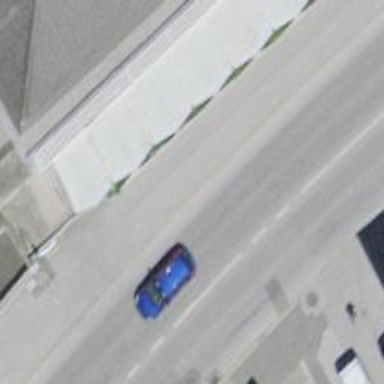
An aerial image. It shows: Asphalt sidewalk along the footway.